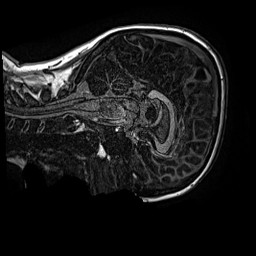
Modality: MP2RAGE
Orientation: sagittal
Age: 13
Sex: female
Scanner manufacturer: siemens
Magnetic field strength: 3 T
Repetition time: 4 s
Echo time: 0.00299 s